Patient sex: M
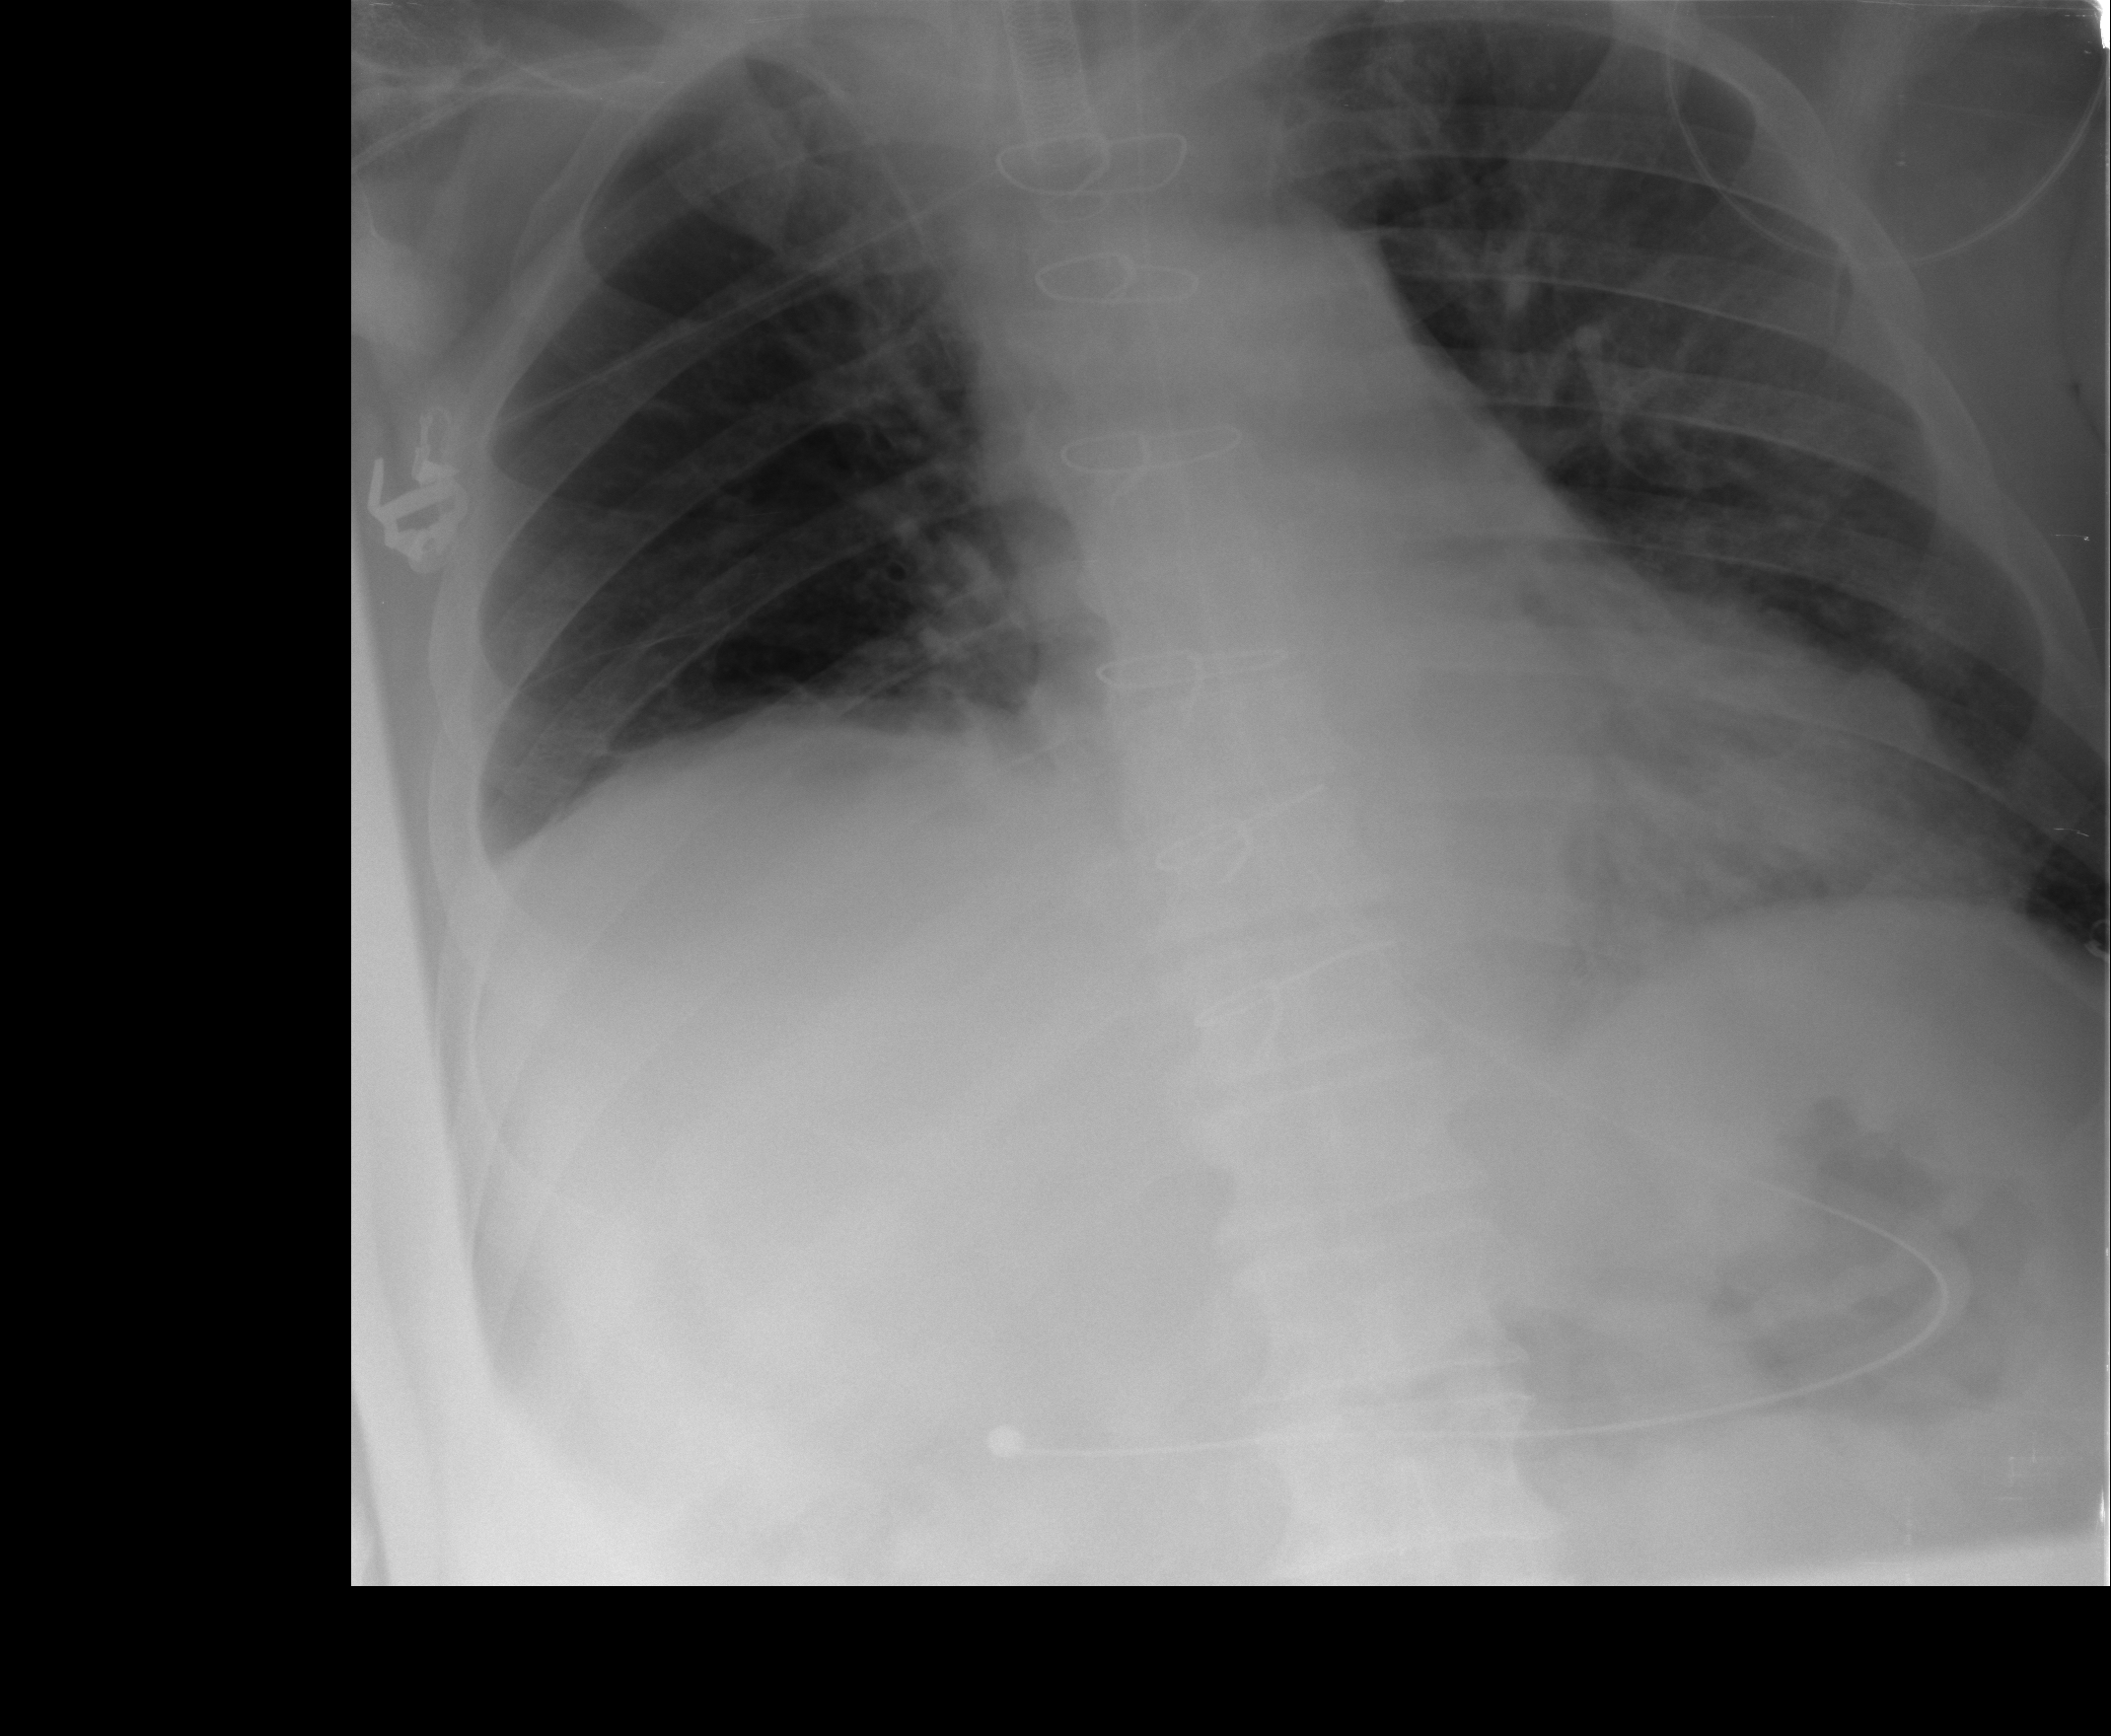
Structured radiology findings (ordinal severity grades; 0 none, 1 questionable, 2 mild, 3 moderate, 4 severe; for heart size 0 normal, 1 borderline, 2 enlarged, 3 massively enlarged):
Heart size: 2
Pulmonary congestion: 1
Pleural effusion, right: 0
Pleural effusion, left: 0
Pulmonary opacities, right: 1
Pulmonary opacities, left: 1
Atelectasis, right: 1
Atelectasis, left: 1